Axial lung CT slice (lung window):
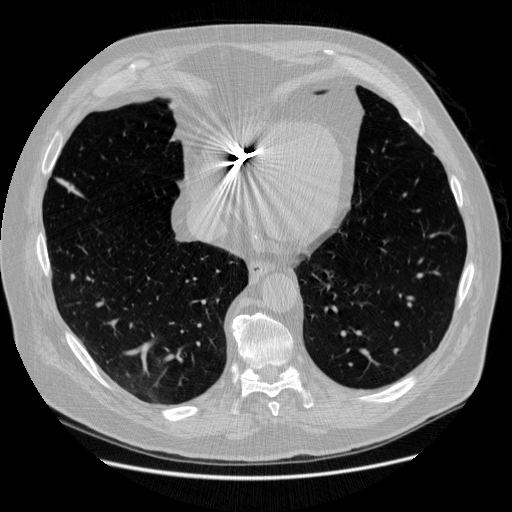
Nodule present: no